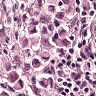
Metastatic tissue present: yes